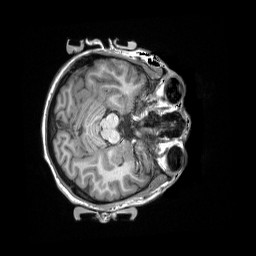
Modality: T1w
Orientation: axial
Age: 21
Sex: female
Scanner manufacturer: siemens
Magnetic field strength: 3 T
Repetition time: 2.3 s
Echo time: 0.00298 s